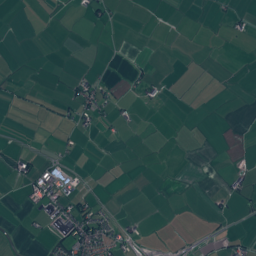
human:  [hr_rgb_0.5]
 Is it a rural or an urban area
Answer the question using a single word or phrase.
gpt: urban

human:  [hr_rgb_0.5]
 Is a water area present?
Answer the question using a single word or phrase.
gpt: yes

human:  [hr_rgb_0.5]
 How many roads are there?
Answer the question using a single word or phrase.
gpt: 119

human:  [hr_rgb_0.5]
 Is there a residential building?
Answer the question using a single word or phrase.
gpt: yes

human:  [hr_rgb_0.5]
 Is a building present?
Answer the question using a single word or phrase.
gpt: yes

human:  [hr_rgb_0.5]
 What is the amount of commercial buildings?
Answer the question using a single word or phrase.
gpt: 21

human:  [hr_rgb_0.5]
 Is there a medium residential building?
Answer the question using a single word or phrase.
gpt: yes

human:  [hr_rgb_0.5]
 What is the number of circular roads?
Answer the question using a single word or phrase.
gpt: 0

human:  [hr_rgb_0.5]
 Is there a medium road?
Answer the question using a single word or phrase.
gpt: no

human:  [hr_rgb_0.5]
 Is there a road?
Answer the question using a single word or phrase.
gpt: yes

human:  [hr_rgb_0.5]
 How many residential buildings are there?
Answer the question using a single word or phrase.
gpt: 538

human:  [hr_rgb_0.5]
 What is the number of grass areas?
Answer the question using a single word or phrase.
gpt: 331

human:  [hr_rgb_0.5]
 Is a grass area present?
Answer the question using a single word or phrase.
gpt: yes

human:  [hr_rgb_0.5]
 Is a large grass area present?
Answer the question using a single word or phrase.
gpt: yes

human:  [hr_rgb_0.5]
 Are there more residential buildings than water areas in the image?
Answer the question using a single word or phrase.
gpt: yes

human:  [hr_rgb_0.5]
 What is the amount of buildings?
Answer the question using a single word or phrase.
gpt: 588

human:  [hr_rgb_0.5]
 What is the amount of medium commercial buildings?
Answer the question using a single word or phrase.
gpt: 4

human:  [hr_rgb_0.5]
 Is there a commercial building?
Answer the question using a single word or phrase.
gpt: yes

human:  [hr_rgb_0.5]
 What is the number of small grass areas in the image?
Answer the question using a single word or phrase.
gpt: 36

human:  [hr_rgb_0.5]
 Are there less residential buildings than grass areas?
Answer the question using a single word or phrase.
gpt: no

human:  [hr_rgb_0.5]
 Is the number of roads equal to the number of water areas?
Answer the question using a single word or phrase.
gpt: no

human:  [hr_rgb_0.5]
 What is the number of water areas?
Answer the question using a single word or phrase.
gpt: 25

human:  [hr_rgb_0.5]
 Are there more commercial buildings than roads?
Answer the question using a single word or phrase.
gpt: no

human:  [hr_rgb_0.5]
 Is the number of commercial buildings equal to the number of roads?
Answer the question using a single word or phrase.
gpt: no

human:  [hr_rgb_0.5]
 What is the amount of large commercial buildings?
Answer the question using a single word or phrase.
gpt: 2

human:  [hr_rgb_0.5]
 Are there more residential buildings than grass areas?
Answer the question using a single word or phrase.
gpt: yes

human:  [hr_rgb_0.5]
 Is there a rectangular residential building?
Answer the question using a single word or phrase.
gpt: yes

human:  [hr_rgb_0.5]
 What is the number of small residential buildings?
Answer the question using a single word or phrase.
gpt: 523

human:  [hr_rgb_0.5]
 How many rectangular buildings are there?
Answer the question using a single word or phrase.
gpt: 353

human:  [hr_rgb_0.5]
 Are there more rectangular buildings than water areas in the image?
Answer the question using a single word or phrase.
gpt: yes

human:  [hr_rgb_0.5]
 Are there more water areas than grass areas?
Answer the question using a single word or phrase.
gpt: no

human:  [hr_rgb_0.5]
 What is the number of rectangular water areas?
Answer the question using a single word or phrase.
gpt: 3

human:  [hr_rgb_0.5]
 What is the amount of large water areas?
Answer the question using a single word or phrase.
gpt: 5

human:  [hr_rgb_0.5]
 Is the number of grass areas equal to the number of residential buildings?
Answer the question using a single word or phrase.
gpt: no

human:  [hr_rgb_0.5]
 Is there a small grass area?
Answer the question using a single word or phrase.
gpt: yes

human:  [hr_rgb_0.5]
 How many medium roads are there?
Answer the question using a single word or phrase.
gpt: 0

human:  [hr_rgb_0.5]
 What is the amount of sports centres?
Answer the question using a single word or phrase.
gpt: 1

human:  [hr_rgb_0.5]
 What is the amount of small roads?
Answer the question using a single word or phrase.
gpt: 237

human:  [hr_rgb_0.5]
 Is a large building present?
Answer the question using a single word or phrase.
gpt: yes

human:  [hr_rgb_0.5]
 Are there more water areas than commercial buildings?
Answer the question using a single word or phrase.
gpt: yes

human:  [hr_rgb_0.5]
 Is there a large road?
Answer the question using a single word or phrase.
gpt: no

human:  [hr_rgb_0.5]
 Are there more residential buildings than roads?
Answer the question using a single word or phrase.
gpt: no

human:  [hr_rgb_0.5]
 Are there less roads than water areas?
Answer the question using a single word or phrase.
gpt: no

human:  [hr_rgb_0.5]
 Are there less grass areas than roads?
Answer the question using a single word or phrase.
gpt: no

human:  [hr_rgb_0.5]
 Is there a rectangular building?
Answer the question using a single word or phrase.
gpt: yes

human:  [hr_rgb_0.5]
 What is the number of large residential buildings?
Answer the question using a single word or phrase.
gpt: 2

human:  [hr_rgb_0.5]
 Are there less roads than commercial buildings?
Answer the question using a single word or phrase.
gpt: no

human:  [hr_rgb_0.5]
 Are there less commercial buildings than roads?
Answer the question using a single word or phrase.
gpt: yes

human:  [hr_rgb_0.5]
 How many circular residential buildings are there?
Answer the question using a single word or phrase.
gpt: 1

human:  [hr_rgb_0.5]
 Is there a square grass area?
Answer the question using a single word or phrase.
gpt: yes

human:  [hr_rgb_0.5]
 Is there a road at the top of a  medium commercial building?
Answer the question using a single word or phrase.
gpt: yes

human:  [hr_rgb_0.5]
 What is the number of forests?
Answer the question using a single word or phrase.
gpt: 7

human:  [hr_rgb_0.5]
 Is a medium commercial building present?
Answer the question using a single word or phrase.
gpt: yes

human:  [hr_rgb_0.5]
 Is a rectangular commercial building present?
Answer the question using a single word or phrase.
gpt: yes

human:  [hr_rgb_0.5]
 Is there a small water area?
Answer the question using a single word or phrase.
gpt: yes

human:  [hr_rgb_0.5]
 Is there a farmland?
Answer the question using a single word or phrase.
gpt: yes

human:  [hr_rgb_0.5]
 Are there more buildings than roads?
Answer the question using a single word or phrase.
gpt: yes

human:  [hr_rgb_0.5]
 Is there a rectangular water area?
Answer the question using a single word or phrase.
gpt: yes

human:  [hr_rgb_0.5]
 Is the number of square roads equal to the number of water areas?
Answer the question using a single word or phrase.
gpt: no

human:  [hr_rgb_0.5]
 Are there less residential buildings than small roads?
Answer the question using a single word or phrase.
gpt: no

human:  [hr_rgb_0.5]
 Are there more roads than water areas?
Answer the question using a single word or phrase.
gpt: yes

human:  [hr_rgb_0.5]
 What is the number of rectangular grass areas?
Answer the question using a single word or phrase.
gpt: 24

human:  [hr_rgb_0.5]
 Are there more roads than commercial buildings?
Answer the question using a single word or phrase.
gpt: yes

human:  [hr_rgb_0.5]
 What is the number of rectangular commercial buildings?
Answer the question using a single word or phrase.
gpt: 10